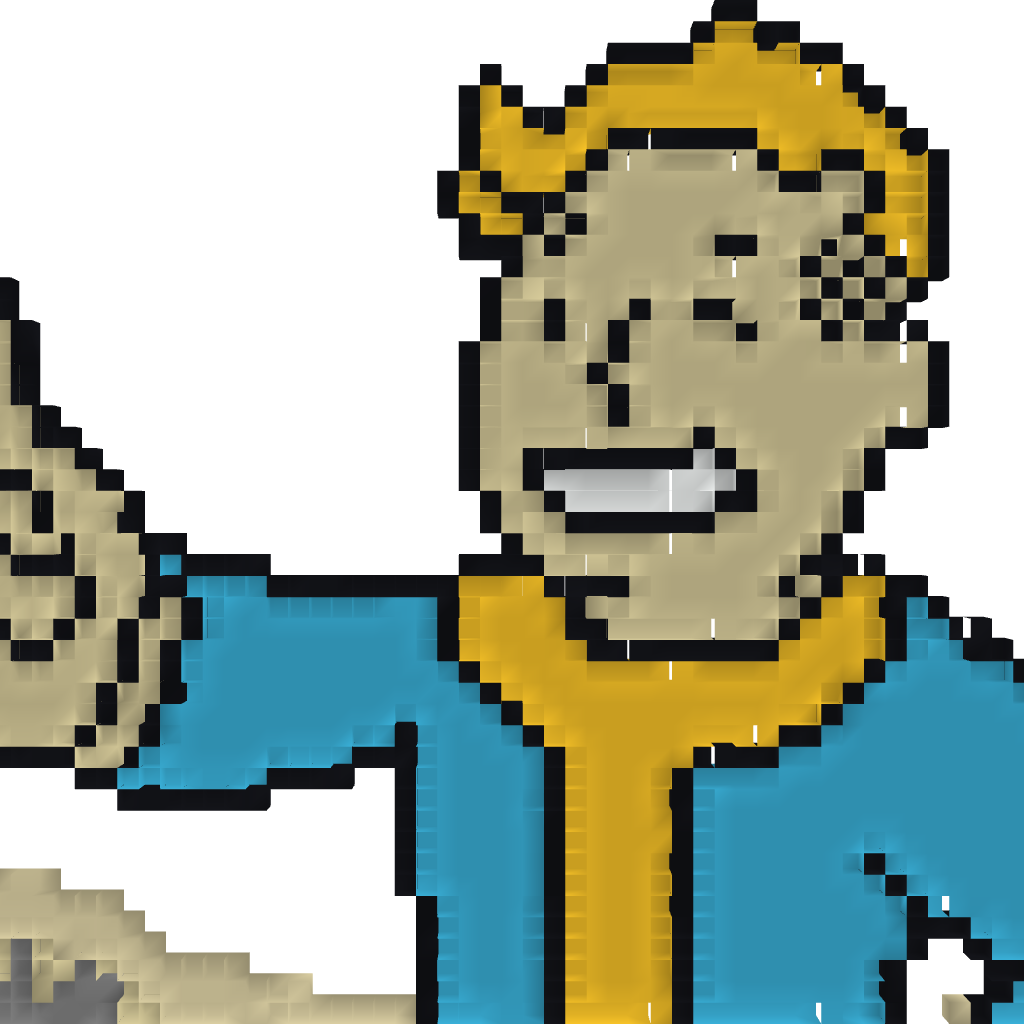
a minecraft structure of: Vault boy